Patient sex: F
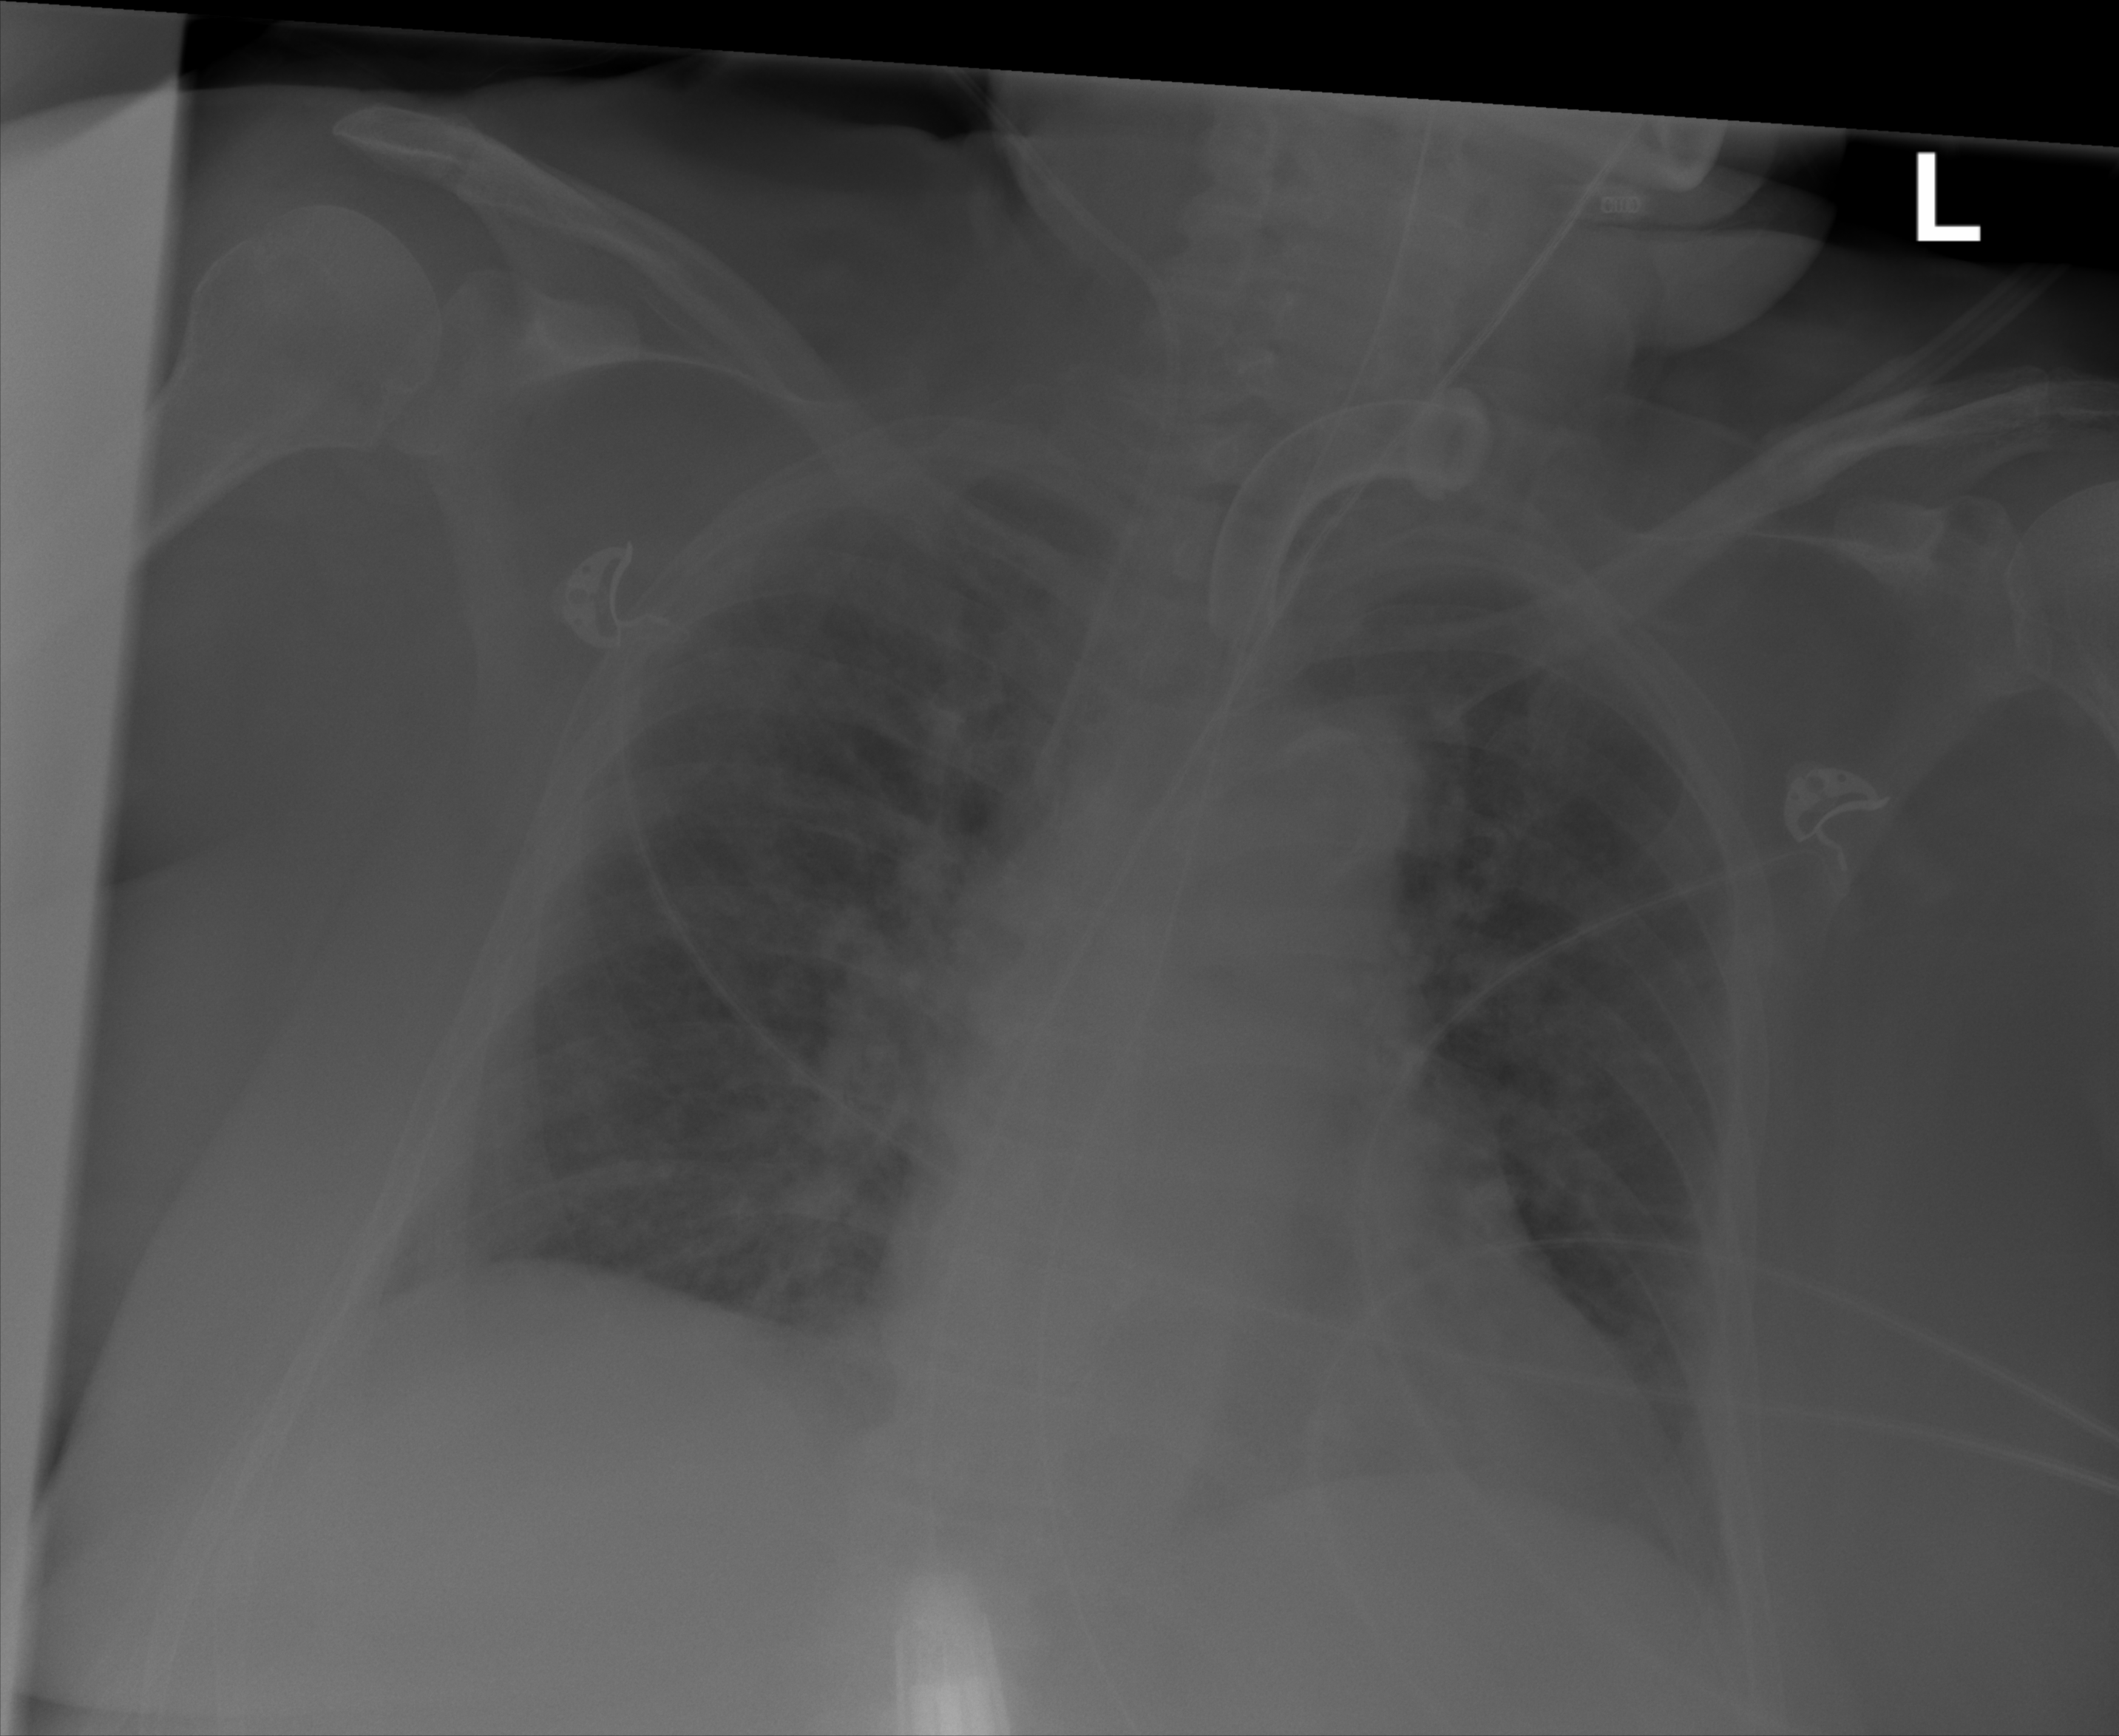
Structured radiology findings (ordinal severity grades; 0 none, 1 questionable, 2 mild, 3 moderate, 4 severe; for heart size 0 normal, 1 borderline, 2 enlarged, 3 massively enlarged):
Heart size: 1
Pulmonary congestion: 3
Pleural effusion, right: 1
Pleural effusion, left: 1
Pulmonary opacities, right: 2
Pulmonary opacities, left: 2
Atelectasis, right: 2
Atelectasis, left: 2